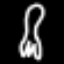
Label: fork